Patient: sex F, age 34
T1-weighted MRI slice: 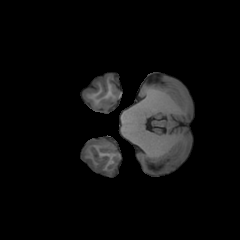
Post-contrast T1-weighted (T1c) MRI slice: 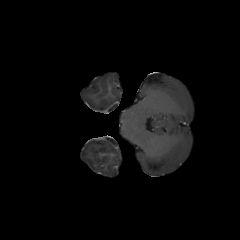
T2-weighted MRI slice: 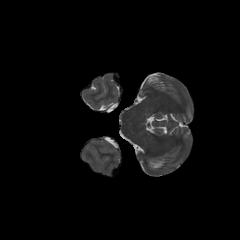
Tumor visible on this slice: no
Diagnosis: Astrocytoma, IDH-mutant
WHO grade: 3